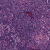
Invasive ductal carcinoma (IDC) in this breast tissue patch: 0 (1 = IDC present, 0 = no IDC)